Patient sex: M
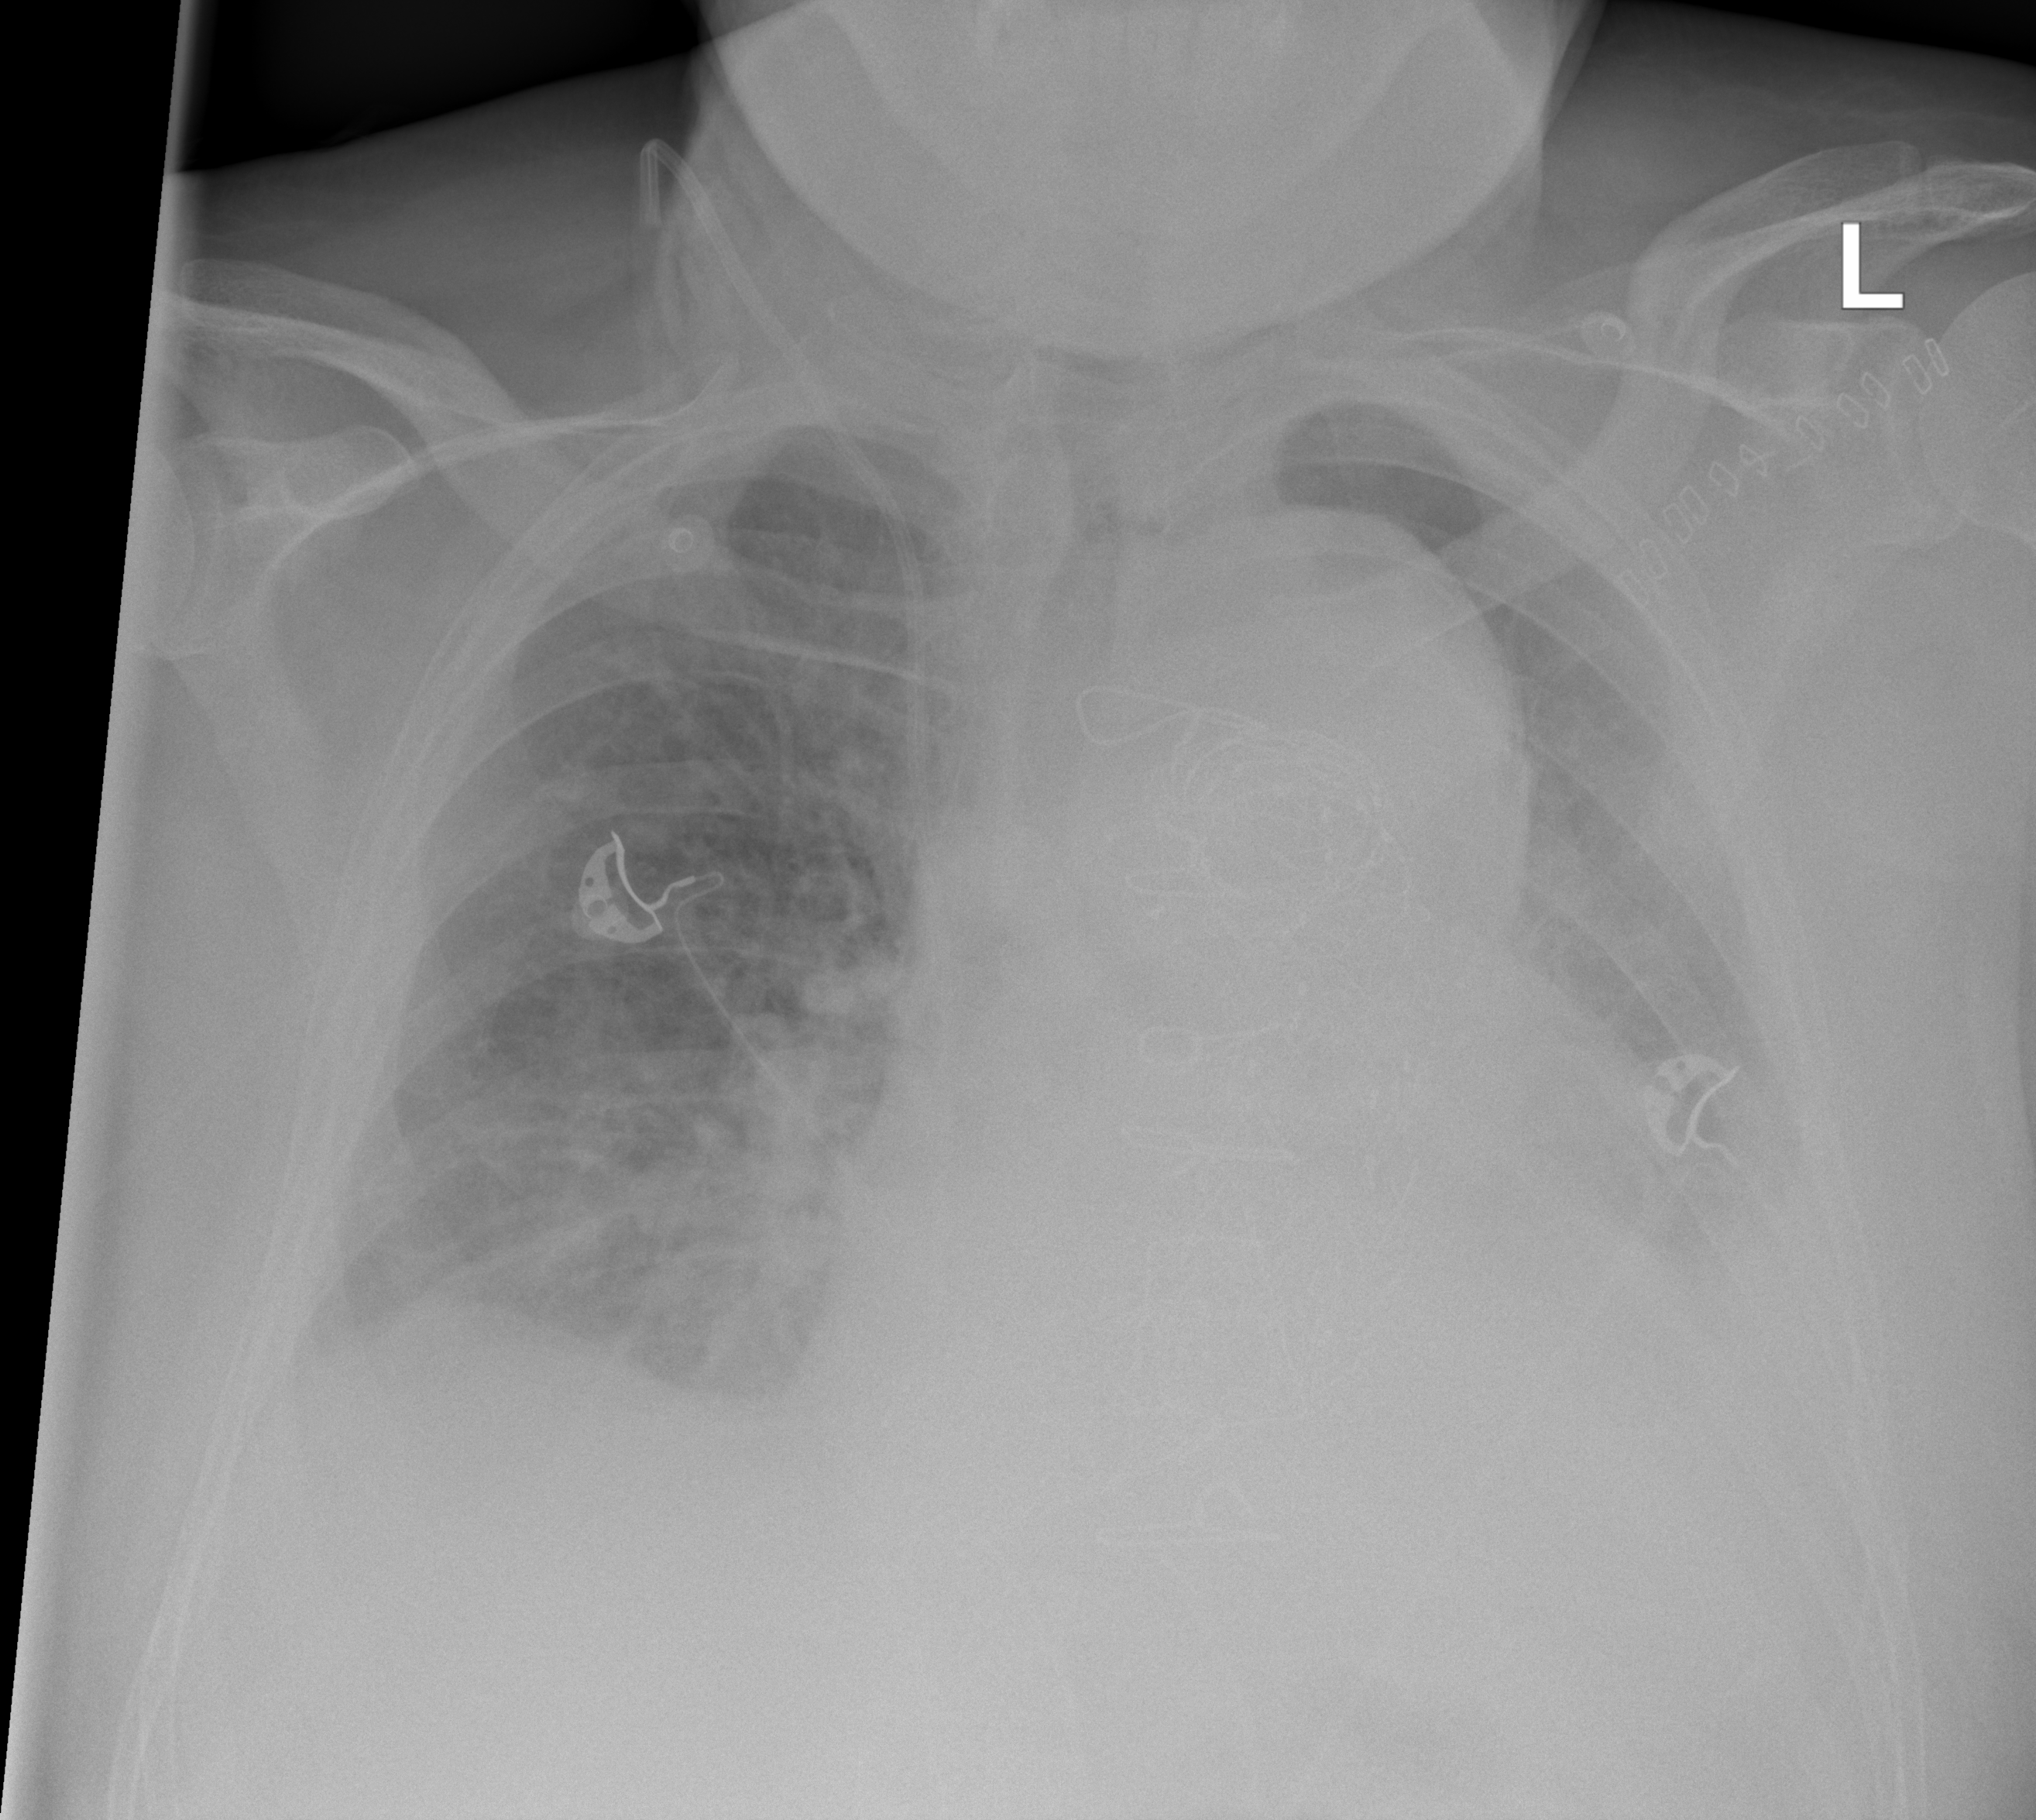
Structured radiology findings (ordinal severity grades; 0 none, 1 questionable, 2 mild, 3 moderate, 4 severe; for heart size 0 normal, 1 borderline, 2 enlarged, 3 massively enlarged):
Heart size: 2
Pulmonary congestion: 2
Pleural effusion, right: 0
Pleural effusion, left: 3
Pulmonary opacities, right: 2
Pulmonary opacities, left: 0
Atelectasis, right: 2
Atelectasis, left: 2